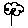
Label: flower